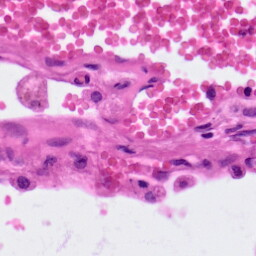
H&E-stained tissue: Lung